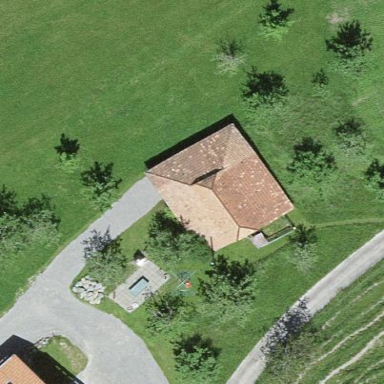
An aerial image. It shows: Rural barn.